Question: I am working with a product database and i need to select 'products' that are greater than PS150 also only entries that have "HP" in the third and forth position of the 'prod_id'.
So far i have tried
'''
SELECT * FROM products WHERE prod_id LIKE 'hp%';
'''
Here is a pic of the table i need to query

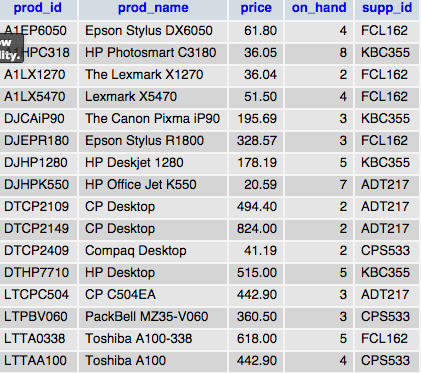
Answer: An underscore will match a single character.
So:
'''
SELECT * FROM products
WHERE prod_id LIKE '__hp%'
AND price > 150;
'''
Should find all products whos 3rd and 4th character are hp and have a price of 150 or more